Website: bh-photo
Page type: address-validator
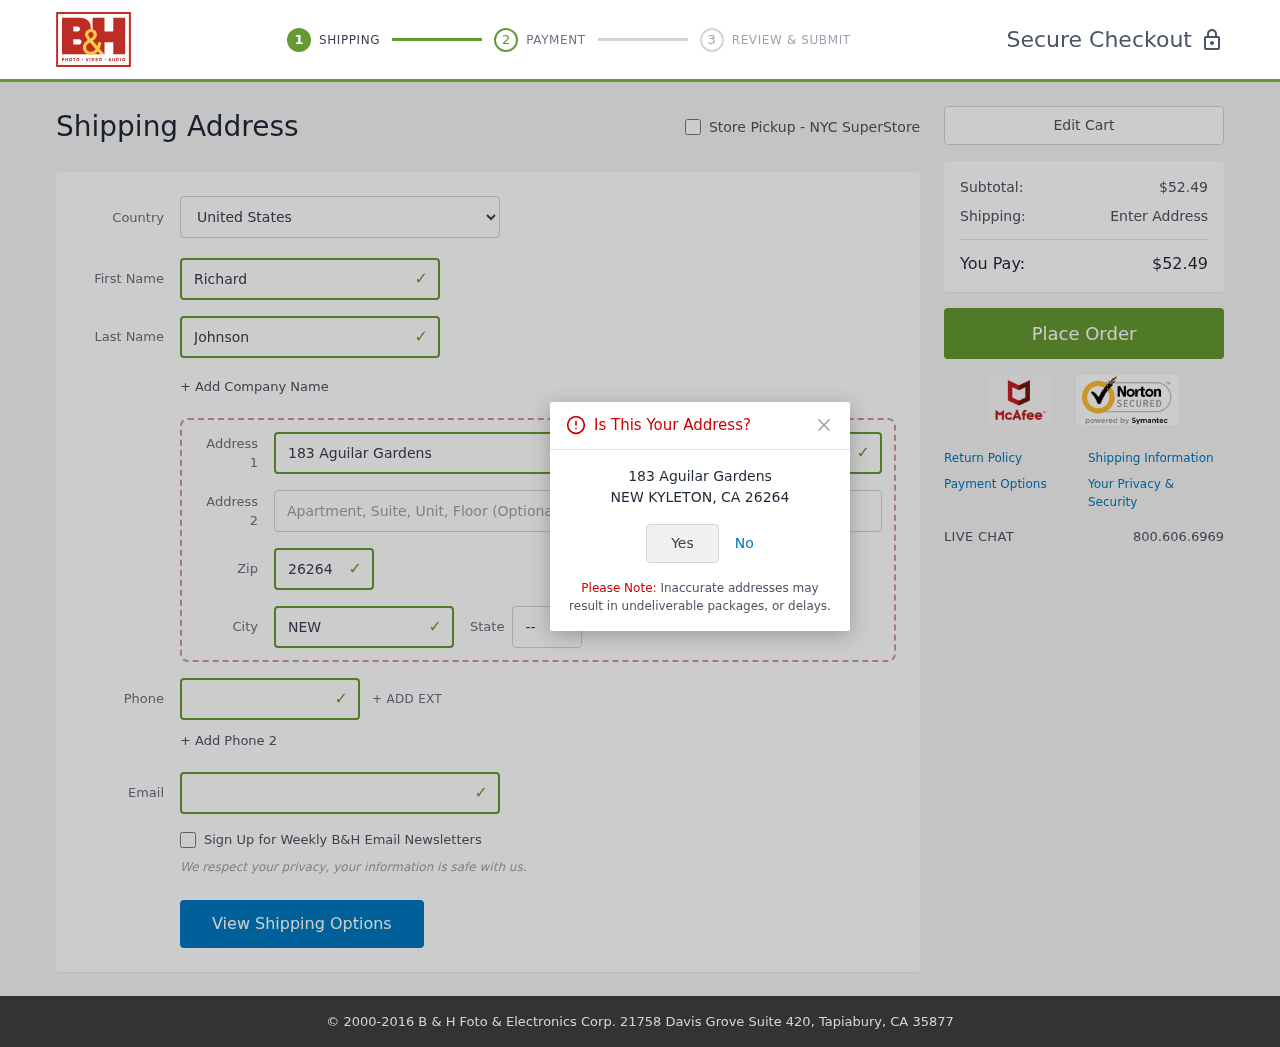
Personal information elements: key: PII_CITY
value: New Kyleton
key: PII_COUNTRY
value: United States
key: PII_EMAIL
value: richard.johnson@yahoo.com
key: PII_FIRSTNAME
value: Richard
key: PII_LASTNAME
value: Johnson
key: PII_PHONE
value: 3139321755
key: PII_POSTCODE
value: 26264
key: PII_STATE_ABBR
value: CA
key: PII_STREET
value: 183 Aguilar Gardens
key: PII_CITY_CONFIRM
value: NEW KYLETON
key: PII_POSTCODE_FULL
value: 26264
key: PII_POSTCODE_NUMERIC
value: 26264
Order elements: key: ORDER_SUBTOTAL
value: $52.49
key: ORDER_TOTAL
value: $52.49